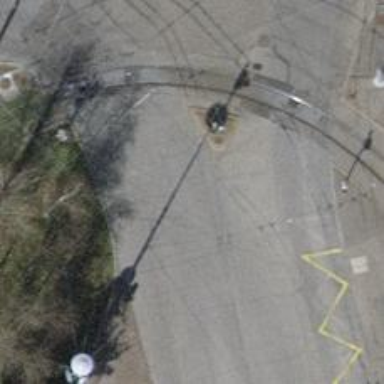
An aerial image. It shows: Service road with trolley wires for trolleybuses.